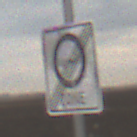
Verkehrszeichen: EndeUmweltzone
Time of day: MorningAfternoon
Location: Outdoor (Nature)
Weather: Overcast
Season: NotSpecified
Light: Natural